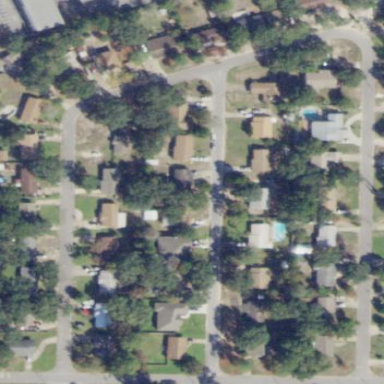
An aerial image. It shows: This residential area consists of single-family homes.